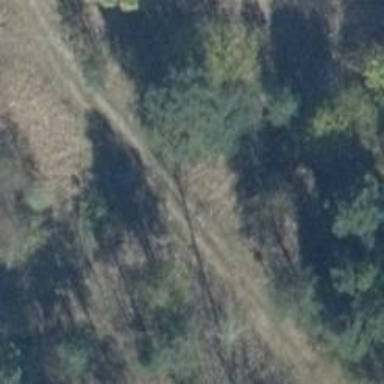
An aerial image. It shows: Sandy track with grade3 tracktype.